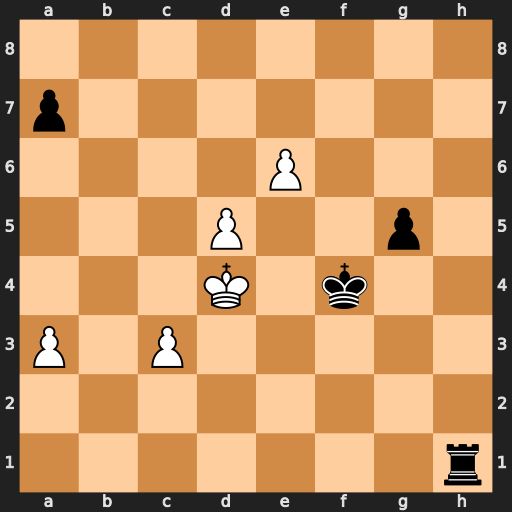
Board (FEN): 8/p7/4P3/3P2p1/3K1k2/P1P5/8/7r
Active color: w
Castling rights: -
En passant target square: -
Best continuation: e7 Re1 d6